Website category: sports
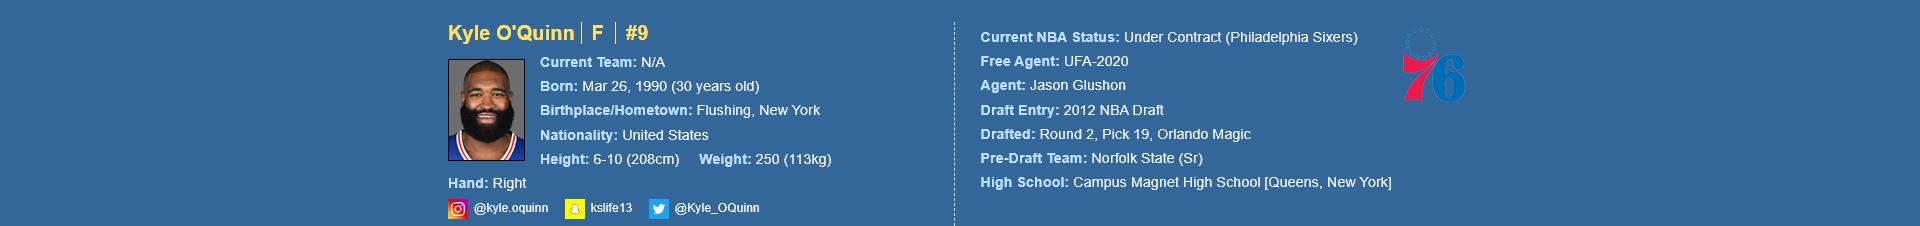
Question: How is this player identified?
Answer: Kyle O'Quinn

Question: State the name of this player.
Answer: Kyle O'Quinn

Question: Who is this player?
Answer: Kyle O'Quinn

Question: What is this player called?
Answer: Kyle O'Quinn

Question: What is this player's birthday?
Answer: Mar 26, 1990

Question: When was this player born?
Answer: Mar 26, 1990

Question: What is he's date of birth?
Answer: Mar 26, 1990

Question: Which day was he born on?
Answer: Mar 26, 1990

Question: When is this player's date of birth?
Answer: Mar 26, 1990

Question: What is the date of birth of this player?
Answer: Mar 26, 1990

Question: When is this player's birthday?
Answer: Mar 26, 1990

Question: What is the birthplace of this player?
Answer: Flushing, New York

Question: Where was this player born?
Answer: Flushing, New York

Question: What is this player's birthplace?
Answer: Flushing, New York

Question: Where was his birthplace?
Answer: Flushing, New York

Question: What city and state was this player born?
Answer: Flushing, New York

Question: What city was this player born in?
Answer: Flushing, New York

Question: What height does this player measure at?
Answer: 6-10 (208cm)

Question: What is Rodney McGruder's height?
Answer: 6-10 (208cm)

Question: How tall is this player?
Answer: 6-10 (208cm)

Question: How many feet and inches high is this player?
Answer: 6-10 (208cm)

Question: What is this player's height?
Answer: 6-10 (208cm)

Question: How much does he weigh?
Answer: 250 (113kg)

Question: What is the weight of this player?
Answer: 250 (113kg)

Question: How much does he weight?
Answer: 250 (113kg)

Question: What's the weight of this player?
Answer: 250 (113kg)

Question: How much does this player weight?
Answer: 250 (113kg)

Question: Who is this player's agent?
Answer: Jason Glushon

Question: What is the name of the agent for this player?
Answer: Jason Glushon

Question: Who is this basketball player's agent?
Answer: Jason Glushon

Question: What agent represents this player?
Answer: Jason Glushon

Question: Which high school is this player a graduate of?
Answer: Campus Magnet High School

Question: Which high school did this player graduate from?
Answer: Campus Magnet High School

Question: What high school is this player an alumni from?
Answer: Campus Magnet High School

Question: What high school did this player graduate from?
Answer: Campus Magnet High School

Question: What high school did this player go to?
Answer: Campus Magnet High School

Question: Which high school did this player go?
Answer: Campus Magnet High School